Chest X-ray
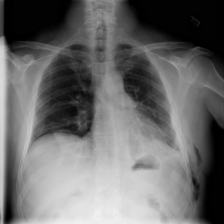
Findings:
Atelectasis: negative
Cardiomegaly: negative
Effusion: negative
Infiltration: positive
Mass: negative
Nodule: negative
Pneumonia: negative
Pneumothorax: negative
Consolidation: negative
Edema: negative
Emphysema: positive
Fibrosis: negative
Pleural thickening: negative
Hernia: negative